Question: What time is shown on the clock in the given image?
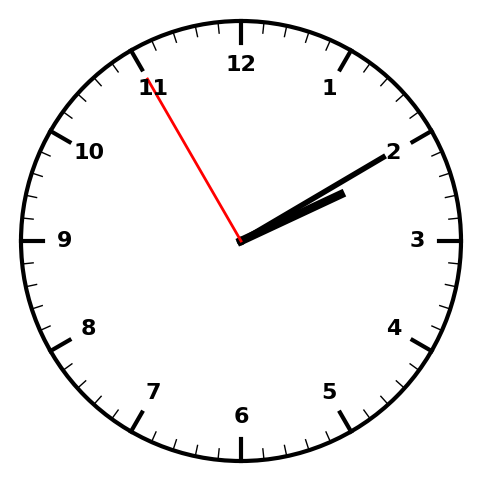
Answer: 02:09:55